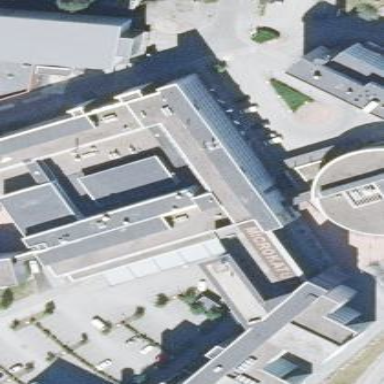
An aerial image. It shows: College building.